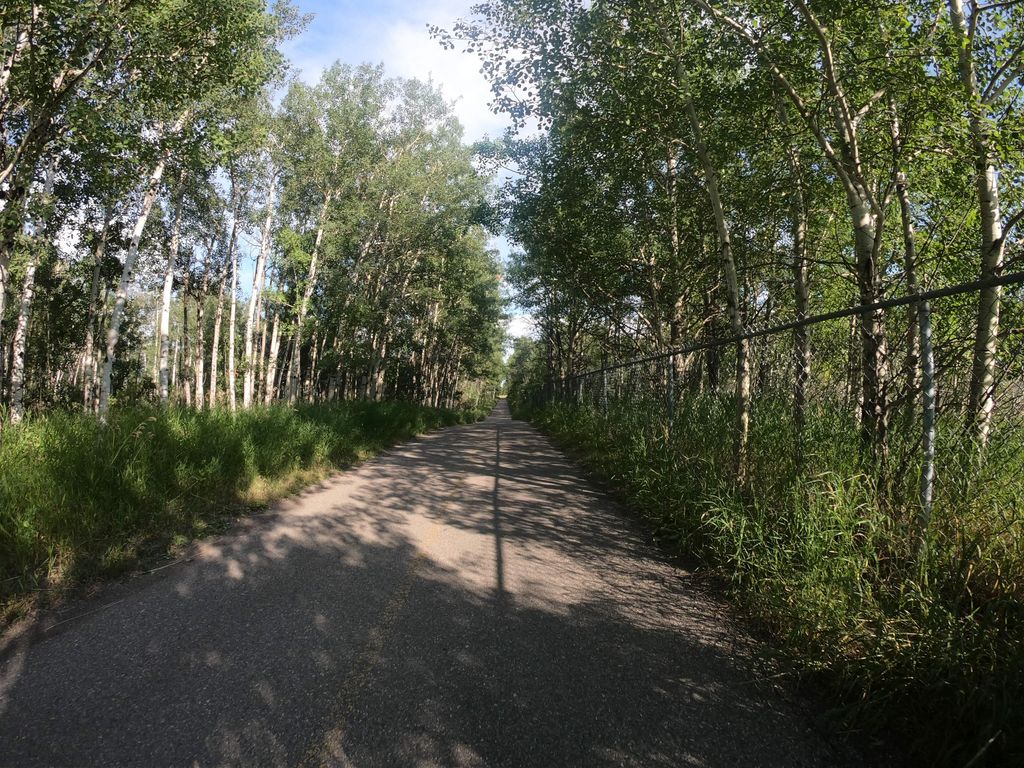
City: calgary